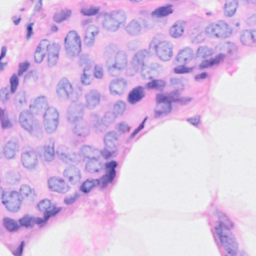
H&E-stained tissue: Breast